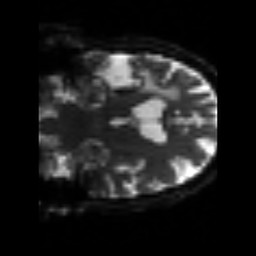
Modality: sbref
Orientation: coronal
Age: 56
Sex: male
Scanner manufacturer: siemens
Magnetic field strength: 3 T
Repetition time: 3.2 s
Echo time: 0.081 s